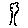
Label: tree